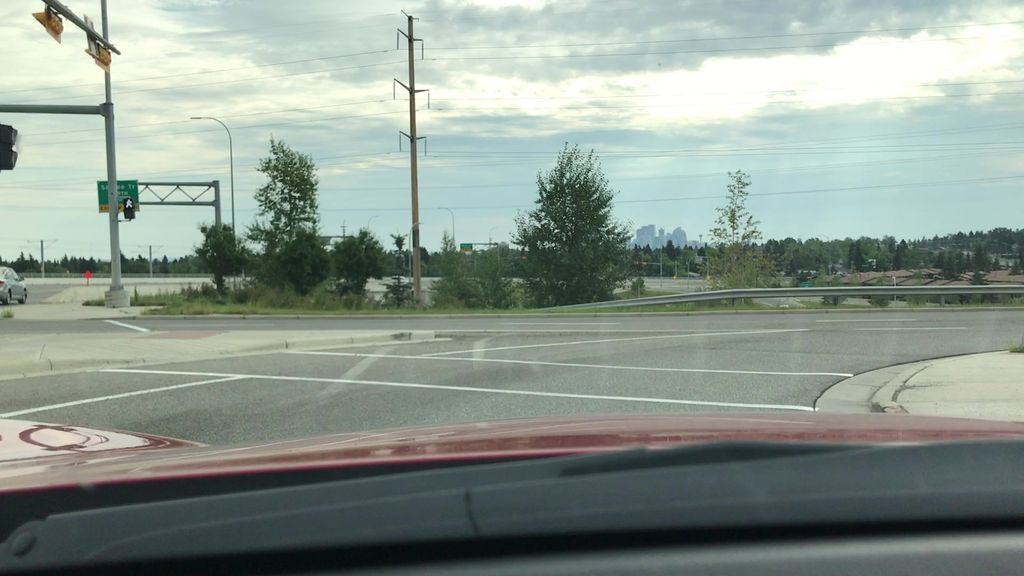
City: calgary